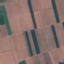
Label: AnnualCrop